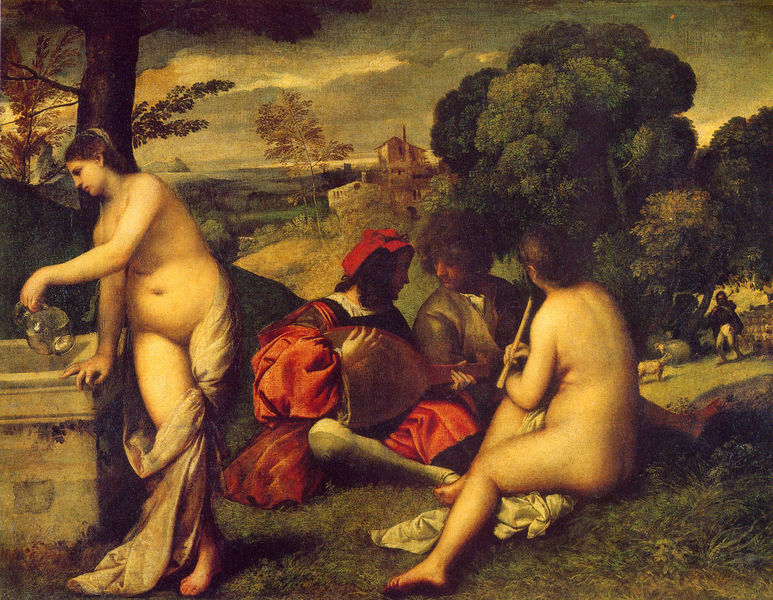
Titel: Fête Champêtre, Ländliches Konzert
Künstler: Tiziano Vecellio
Standort: Paris
Institution: Musée du Louvre
Schlagwörter: akt, baum, berg, blätter, gemälde, gruppe, hand, haut, himmel, kopf, laub, mann, nackt, rubens, schatten, wasser, weiß, wolken, bäume, frauen, gelb, grün, landschaft, mädchen, ocker, sitzen, äste, braun, finger, frau, frisur, glas, haar, hut, kleid, kleider, licht, männer, nase, orange, paris, profil, rücken, schwarz, gebäude, gras, haus, park, rasen, rot, schloss, tier, tuch, weg, wiese, wolke, beige, gespräch, haube, malerei, flasche, kappe, mütze, trinken, arme, bibel, falten, geschichte, gesicht, inkarnat, stehen, stein, ärmel, hände, instrument, ebene, ferne, horizont, häuser, hügel, natur, stamm, zweige, figur, gewand, haare, mantel, sitzend, tücher, paar, gitarre, instrumente, musik, musiker, pflanzen, renaissance, schulter, wald, brunnen, garten, kanne, krug, vase, beine, bein, füße, gesäß, hintern, spieler, berge, idylle, picknick, figuren, falte, sitzende, spielen, freizeit, musizieren, strumpf, nabel, bauch, faltenwurf, laken, nackte, bauchnabel, knie, scham, zehe, baumkrone, bauer, panorama, schinken, stileben, spiel, vier, strümpfe, nacktheit, ruine, gefäß, schaf, antike, fuss, burg, popo, rückenfigur, barfuß, becken, künstler, laubbaum, allegorie, tizian, villa, flöte, geige, geiger, karaffe, kehle, mythos, mittelalter, musen, laubbäume, bleich, laute, lautenspieler, mandoline, saiten, saiteninstrument, arkadien, schafe, hirte, hirten, leier, rennaissance, ziege, wasserbecken, istrument, junge frauen, musikant, toskana, wasserkrug, pastorale, paare, schöpfen, becke, quelle, parklandschaft, baum bäume, gießen, hierte, zitter, laier, musikinstrumente, jünglinge, glaskrug, minne, minnesänger, blockflöte, giorgione, glaskanne, horzont, gespielin, blasinstrument, das, anwesenv, asd, ich möchte dir was zeigen, nyaden, tizian  ad, wbrunnen, renecous